An envelope spectrum derived from a bearing vibration measurement is shown; the reference markers locate BPFO, BPFI, BSF and FTF for this bearing geometry and shaft speed. Determine the bearing's health state. Answer with exactly one of: normal, inner_race, outer_race, ball.
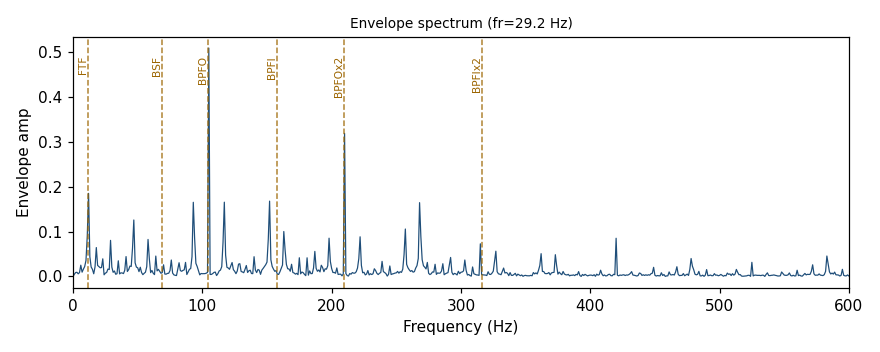
Answer: outer_race